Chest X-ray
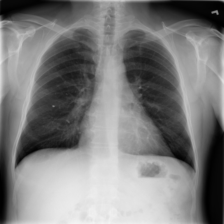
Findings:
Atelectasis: negative
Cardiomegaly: negative
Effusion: negative
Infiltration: negative
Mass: negative
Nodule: negative
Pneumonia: negative
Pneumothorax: negative
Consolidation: negative
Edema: negative
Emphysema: negative
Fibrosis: negative
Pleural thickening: negative
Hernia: negative